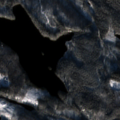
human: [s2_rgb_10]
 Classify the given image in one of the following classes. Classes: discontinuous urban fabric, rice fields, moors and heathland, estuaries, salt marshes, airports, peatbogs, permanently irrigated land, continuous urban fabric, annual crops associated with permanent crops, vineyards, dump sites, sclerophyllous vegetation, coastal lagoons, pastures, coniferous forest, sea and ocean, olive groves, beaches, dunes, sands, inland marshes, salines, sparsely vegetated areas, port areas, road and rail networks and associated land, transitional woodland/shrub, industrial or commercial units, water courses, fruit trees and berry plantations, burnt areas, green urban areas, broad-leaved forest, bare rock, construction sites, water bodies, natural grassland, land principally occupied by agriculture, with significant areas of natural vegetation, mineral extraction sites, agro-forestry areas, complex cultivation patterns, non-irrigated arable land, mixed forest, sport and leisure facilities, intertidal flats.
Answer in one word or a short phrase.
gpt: coniferous forest, mixed forest, transitional woodland/shrub, water bodies